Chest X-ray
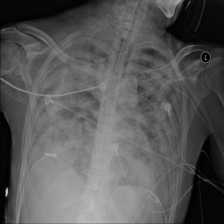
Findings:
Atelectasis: negative
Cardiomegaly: negative
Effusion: negative
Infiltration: negative
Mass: negative
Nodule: negative
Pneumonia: negative
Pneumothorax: negative
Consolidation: negative
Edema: negative
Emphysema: negative
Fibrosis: negative
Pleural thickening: negative
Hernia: negative